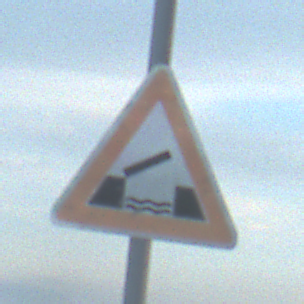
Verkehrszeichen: BeweglicheBruecke
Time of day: SunriseSunset
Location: Outdoor (Beach)
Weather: PartlyCloudy
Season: NotSpecified
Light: Natural